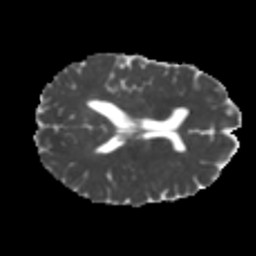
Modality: MD
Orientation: axial
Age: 20
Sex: female
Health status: healthy
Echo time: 0.074 s